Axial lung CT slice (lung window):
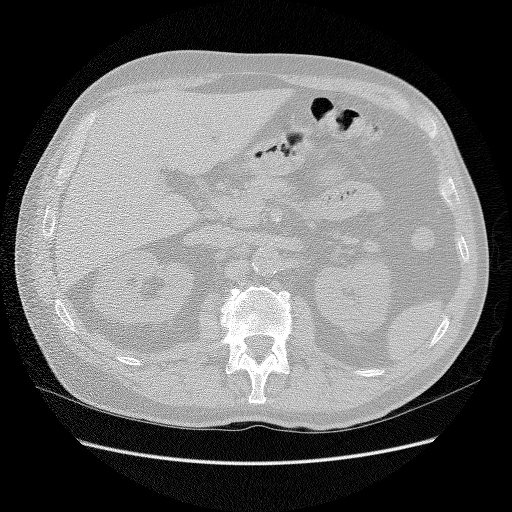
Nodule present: no